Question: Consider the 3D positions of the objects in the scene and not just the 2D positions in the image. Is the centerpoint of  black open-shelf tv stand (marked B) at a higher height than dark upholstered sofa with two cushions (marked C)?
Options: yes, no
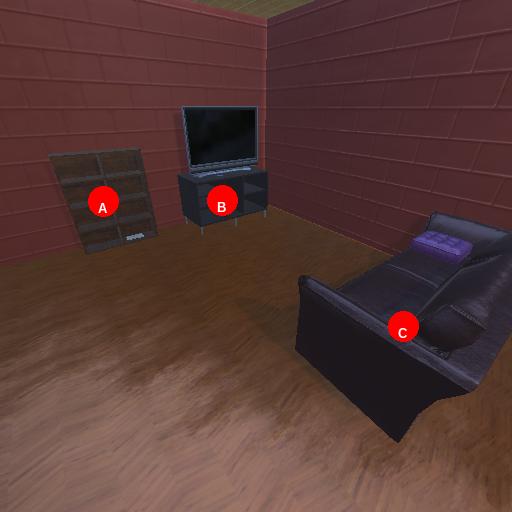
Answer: yes